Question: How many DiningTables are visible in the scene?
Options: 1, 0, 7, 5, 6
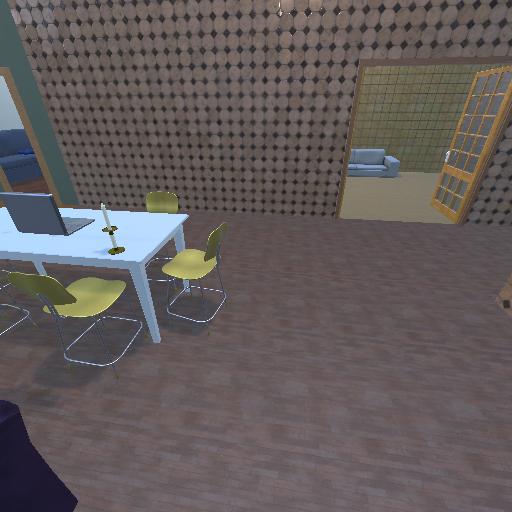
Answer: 1